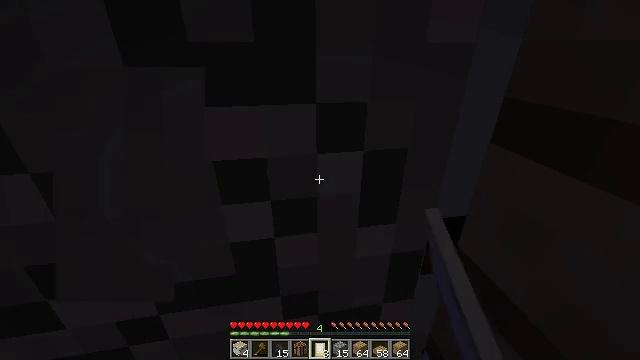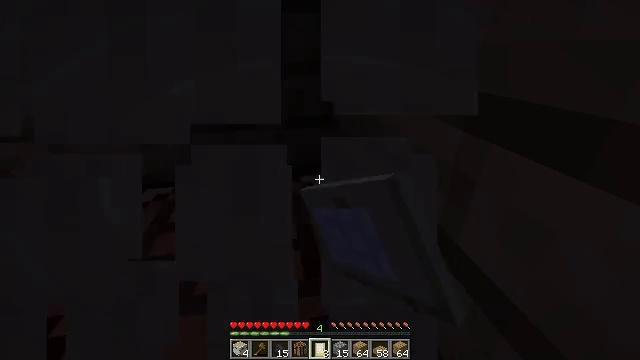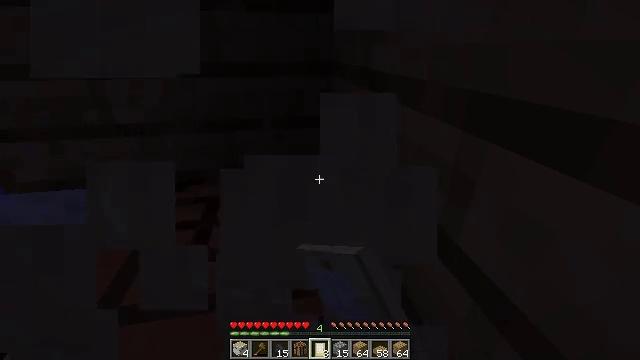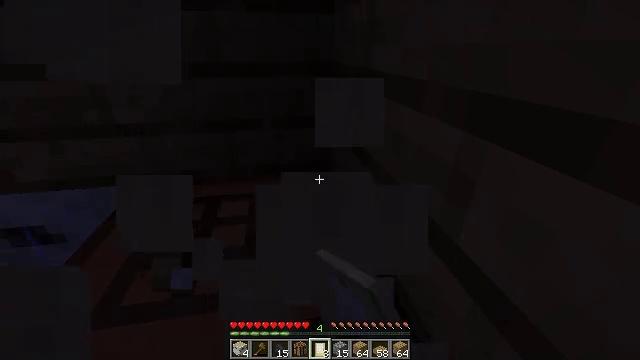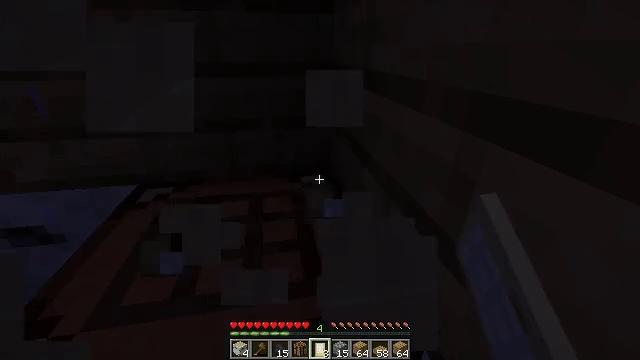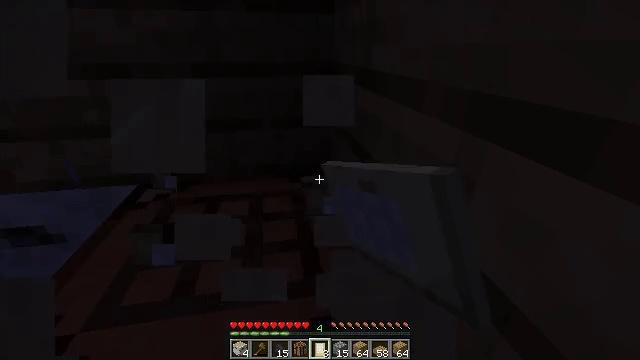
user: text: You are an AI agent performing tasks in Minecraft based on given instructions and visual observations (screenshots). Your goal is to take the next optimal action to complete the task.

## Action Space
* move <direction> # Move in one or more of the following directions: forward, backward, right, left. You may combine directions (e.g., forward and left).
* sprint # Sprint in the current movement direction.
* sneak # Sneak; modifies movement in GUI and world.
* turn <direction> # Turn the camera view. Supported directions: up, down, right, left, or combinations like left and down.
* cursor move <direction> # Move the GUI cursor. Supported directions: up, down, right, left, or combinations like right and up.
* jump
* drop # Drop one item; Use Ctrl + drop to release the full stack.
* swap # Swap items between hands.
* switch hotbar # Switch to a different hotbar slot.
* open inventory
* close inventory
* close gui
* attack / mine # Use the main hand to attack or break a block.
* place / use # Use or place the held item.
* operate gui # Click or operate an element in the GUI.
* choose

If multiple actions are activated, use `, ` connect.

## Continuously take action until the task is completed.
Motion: motion action
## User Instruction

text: Disassemble the birch door from the building.
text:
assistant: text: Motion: attack / mine
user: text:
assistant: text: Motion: attack / mine
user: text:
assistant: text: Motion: attack / mine
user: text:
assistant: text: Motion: attack / mine
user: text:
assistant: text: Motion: attack / mine
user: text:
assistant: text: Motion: attack / mine